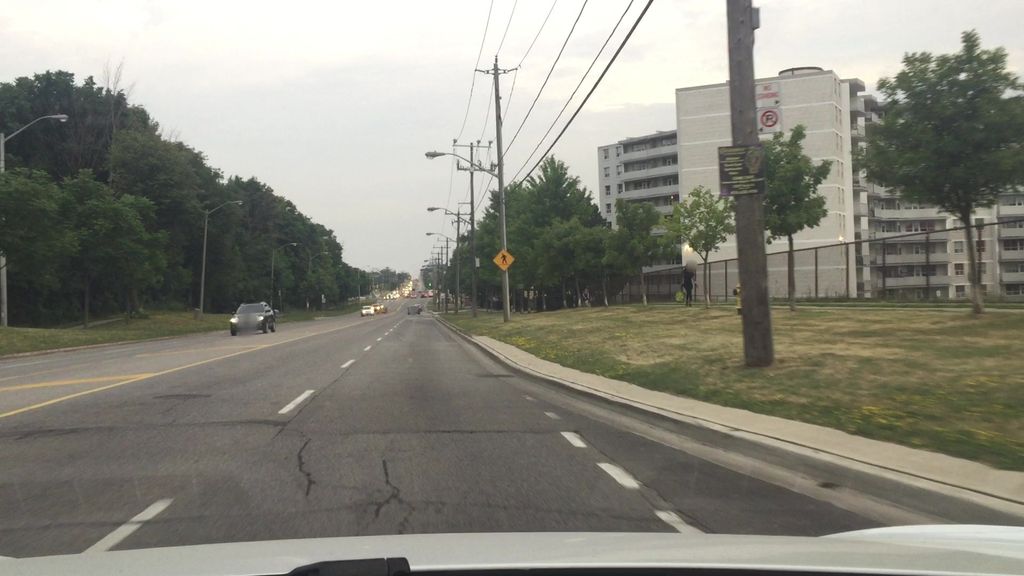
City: toronto